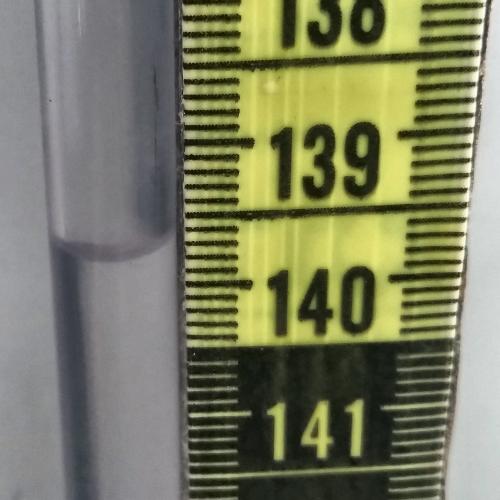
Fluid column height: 139.7 cm